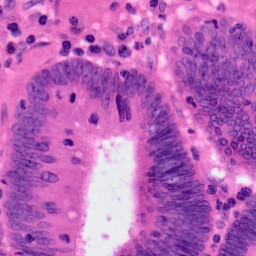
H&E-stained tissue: Colon